Question: I created List using sencha touch 2.
'''
var aroundList = Ext.create('Ext.List', {
itemCls : 'my-dataview-item',
id : 'aroundMeList',
itemTpl : '<div><img style="padding:1px; border-style:solid; border-width:1px; border-color:{trustColor}" src="' + localStorage.httpServerPrefix + '{imageURI}"/><span id="name">{fullname}</span><span id="time">{time}</span><p id="msg">{text}<span id="count">&nbsp;{replyCount}&nbsp;</span></p><p id="dist">&nbsp;< '+localStorage.radius+''+localStorage.unit+' '+'&nbsp;</p></div>',
store : aroundStore,
listeners : {
select : {
fn : this.onMessageClickedInAround,
scope : this
}
}
});
'''
I am getting output like this (Not exactly but, something like this)

when user clicks first row or first item in the List, i am calling onMessageClickedInAround method (this method is for showing messages from that user), you can see the above code.
, is there any way i can do this ?
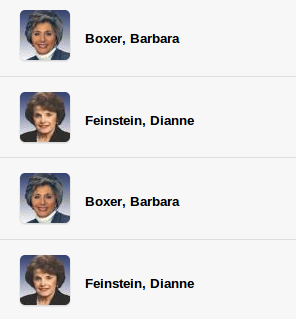
Answer: If your list is populating by a data source, sencha touch will pass the corresponding record to your itemTap listeners. You can do that as something like following.
'''
listeners : {
itemtap: function (list, index, item, record) {
// Show next view based on current record
}
}
'''
If you only want to do it on image tap you can check for the event in that listener.
'''
listeners : {
itemtap: function (list, index, item, record, senchaEvent) {
if (senchaEvent.event.target.nodeName === 'img') {
// Show next view
}
}
}
'''
You can give a class to '' and check for that as well.